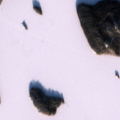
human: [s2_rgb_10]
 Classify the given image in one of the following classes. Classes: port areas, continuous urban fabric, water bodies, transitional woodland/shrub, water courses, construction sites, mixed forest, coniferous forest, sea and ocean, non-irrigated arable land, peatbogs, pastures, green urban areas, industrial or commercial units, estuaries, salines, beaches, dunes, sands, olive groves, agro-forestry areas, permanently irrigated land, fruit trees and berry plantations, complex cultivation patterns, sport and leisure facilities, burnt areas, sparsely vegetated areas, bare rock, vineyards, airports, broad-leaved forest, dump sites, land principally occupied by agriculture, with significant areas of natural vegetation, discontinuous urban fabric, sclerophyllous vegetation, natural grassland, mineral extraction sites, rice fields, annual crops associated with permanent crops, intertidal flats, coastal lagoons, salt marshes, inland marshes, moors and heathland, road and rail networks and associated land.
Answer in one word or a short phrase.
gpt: coniferous forest, mixed forest, water bodies